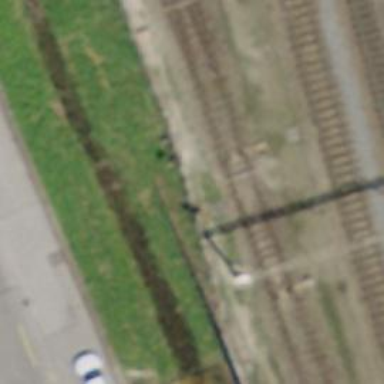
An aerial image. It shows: Railway switch.